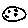
Label: moon